Brain MRI, modality: ceT1
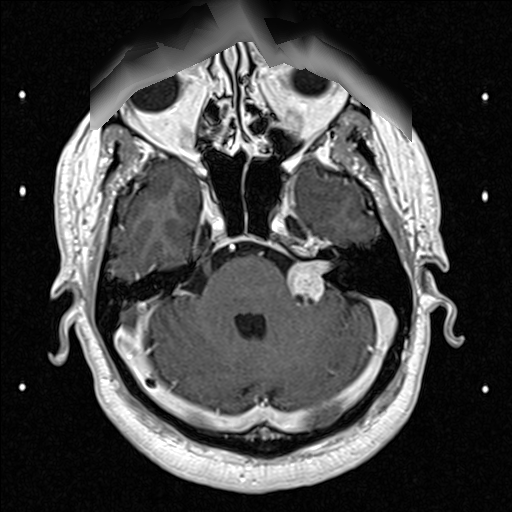